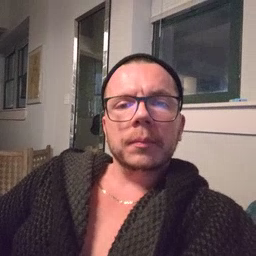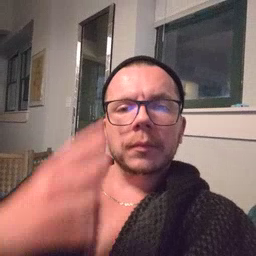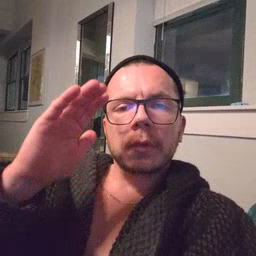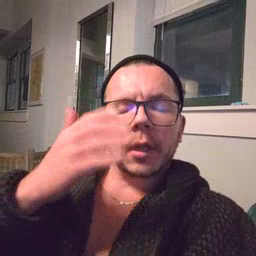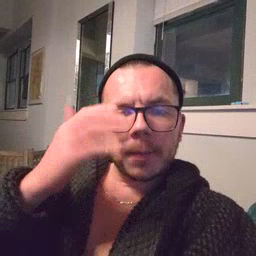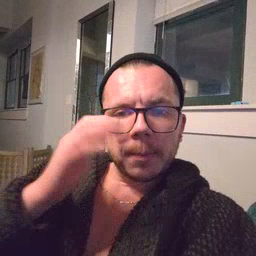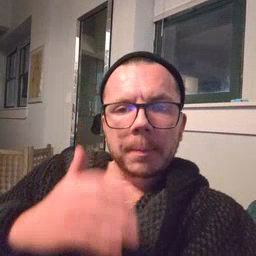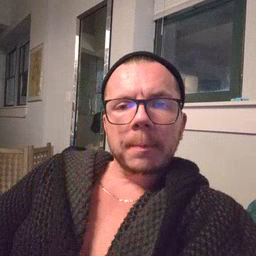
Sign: sleepy